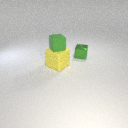
small green metal cube to the right of large yellow rubber cube